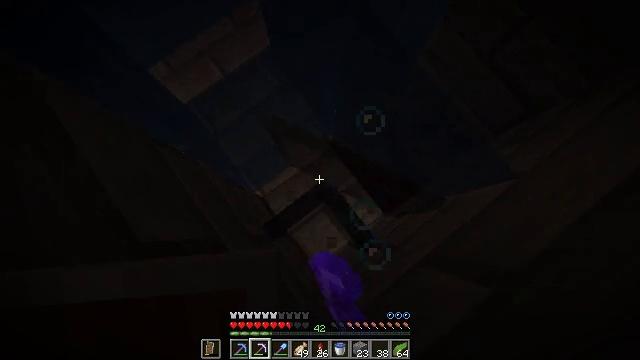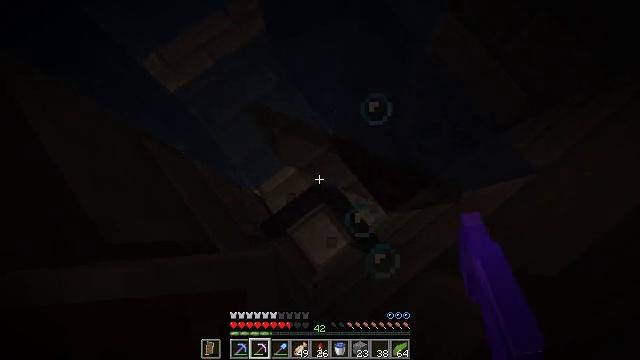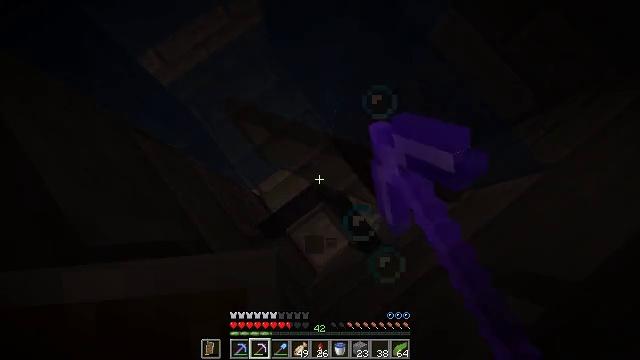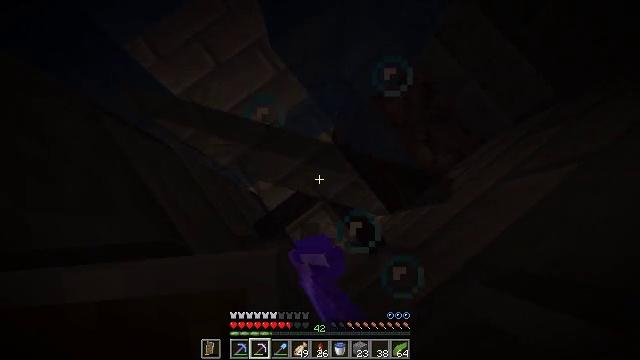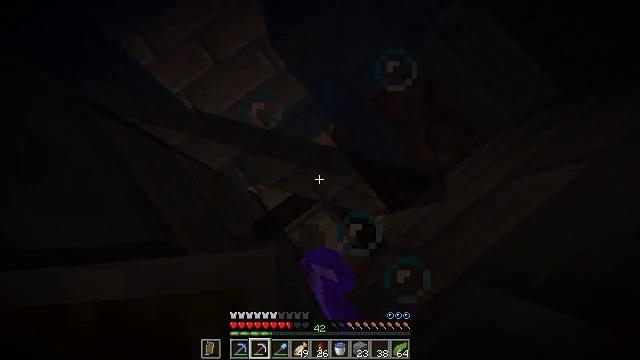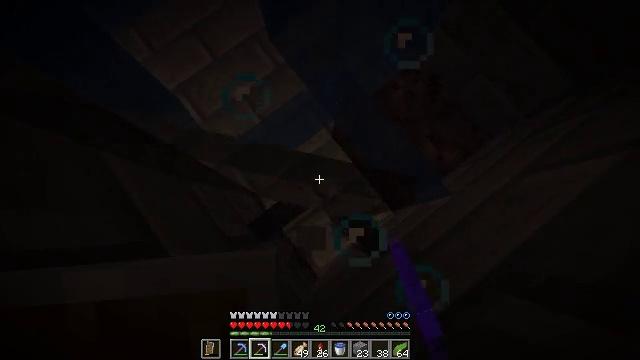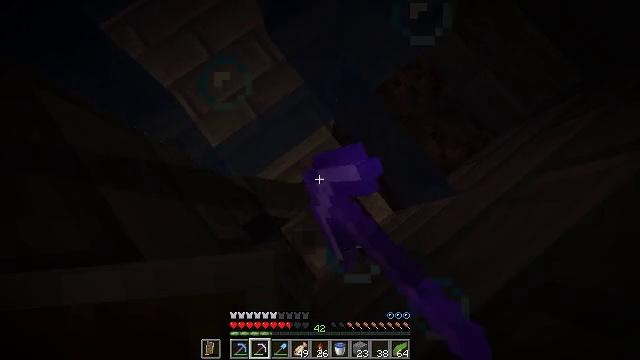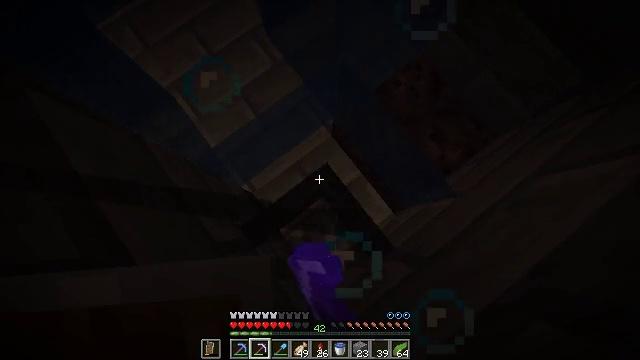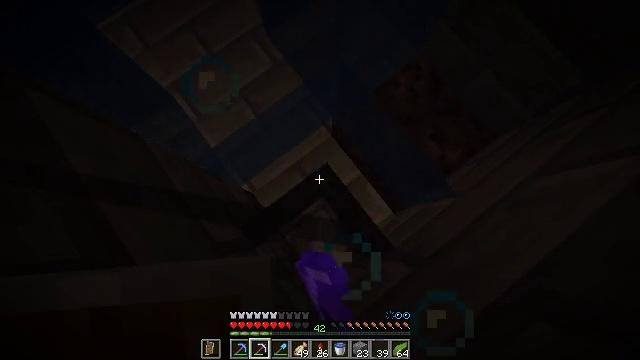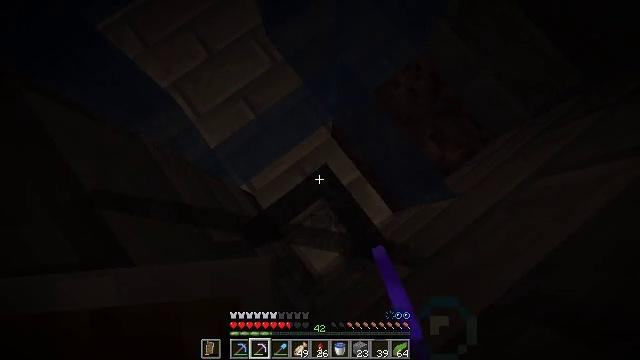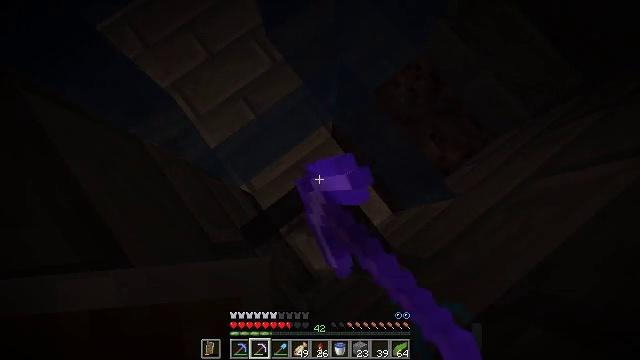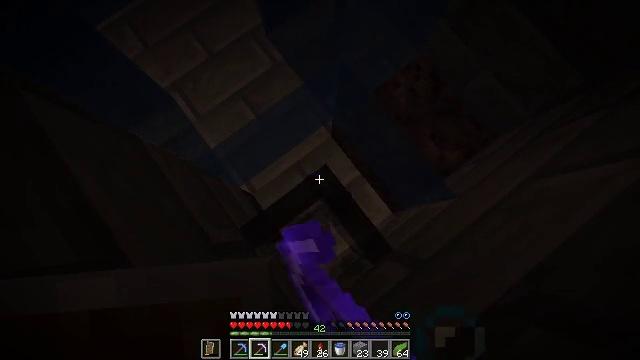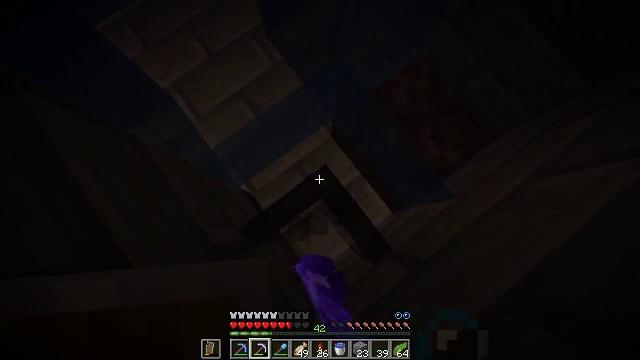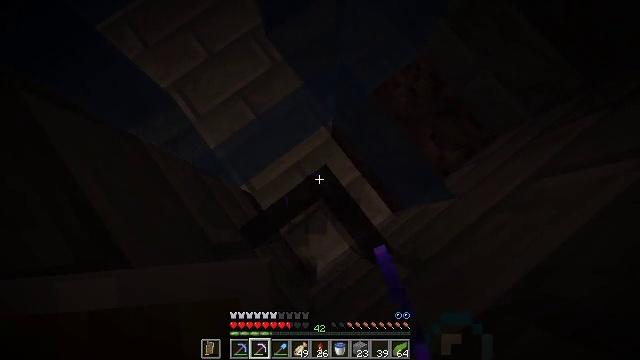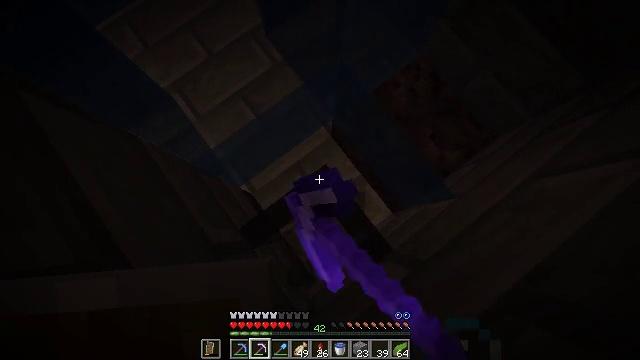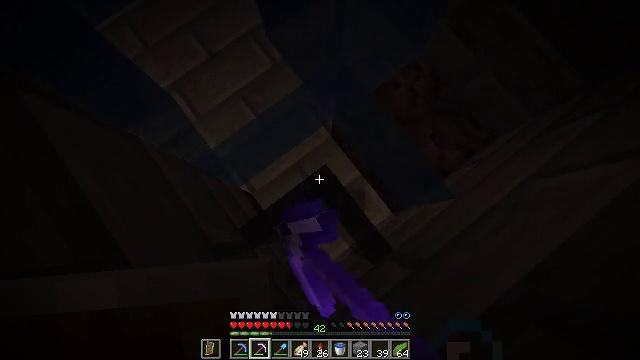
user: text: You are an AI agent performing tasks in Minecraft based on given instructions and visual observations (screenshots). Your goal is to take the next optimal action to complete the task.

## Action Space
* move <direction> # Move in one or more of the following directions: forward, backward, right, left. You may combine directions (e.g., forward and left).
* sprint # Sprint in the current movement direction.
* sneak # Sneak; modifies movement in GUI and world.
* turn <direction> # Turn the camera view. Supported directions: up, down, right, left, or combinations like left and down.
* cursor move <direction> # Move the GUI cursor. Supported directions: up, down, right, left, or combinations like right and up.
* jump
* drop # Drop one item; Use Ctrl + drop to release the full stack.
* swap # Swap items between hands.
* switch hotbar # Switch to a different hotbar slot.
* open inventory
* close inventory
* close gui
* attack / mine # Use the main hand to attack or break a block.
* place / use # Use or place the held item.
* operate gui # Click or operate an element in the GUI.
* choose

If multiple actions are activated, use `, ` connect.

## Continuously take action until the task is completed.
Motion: motion action
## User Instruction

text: Break the black stained glass pane to collect it.
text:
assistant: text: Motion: move back, attack / mine
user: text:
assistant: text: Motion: move back, attack / mine
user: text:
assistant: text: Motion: move back, attack / mine
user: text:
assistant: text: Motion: move back, attack / mine
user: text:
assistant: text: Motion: move back, attack / mine
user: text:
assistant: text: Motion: move back, attack / mine
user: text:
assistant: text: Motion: move back, attack / mine
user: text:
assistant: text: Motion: move back, attack / mine
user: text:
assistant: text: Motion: move back, attack / mine
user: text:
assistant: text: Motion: move back, attack / mine
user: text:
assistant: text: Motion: move back, attack / mine
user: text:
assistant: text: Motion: move back, attack / mine
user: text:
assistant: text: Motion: move back, attack / mine
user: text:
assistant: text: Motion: move back, attack / mine
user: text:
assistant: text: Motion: move back, attack / mine
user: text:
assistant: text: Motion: move back, attack / mine
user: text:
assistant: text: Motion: move back, attack / mine
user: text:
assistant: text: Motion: move back, attack / mine
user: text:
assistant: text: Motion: move back, attack / mine
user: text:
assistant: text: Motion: move back, attack / mine
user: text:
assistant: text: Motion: move back, attack / mine
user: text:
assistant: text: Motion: move back, attack / mine
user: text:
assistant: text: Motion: move back, attack / mine
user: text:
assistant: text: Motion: move back, attack / mine
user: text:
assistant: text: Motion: move back, attack / mine
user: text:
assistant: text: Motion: move back, attack / mine
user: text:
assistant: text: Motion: move back, attack / mine
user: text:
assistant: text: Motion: move back, attack / mine
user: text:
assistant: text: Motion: move back, attack / mine
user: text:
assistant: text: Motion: move back, attack / mine